Question: I am new to Cypher, I would like to know whether the following case is possible in Neo4j Cypher:

When I want to query what the buses should be taken from Station 1 to Station 4, the output should be (which consists of least number of interchange):
1. Station 1 -> route 1 -> Station 3 -> route 3 -> station 4
2. Station 1 -> route 2 -> Station 3 -> route 3 -> station 4
But not every possible combinations:
1. Station 1 -> route 1 -> Station 2 -> route 1 -> Station 3 -> route 3 -> station 4
2. Station 1 -> route 1 -> Station 2 -> route 2 -> Station 3 -> route 3 -> station 4
3. Station 1 -> route 2 -> Station 2 -> route 1 -> Station 3 -> route 3 -> station 4
4. Station 1 -> route 2 -> Station 2 -> route 2 -> Station 3 -> route 3 -> station 4
Thanks!
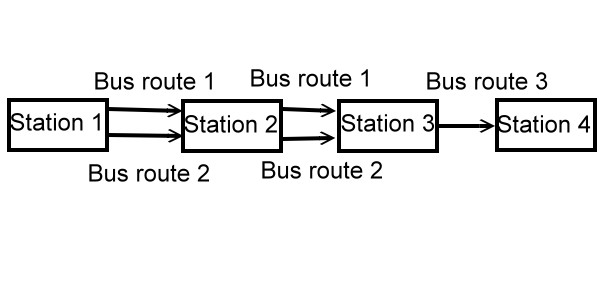
Answer: This is difficult without conditional expressions (CASE/WHEN is now in 2.0). This is as close as I got in my few minutes of trying. You'd have to pull out the start nodes from the resulting relationship collection.
'''
start st1=node:node_auto_index(name="station1"), st4=node:node_auto_index(name="station4")
match p=st1-[r*]->st4
with reduce(acc=[], route in rels(p):
case
when length(acc) > 0 and last(extract(a in acc: a.name)) = route.name then acc
else acc + route
end) as reducedRoutes
return reducedRoutes, length(reducedRoutes) as len
order by len;
'''
<URL>